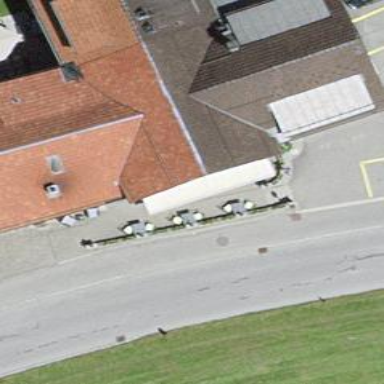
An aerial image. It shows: Restaurant located within hotel.